Question: I am designing an Android application that will primarily be controlled via the keyboard.
In this applications there are two list views next to each other. However when the focus changes between the list views, the selection in the new list view changes to the item closest to the selection in the old list view - I do not want the selected item to change until the user subsequently presses UP or DOWN on the keyboard.
Example:

List A is not focused, and Item 3 is selected.
List B currently has focus, and in this list view Item B is currently selected.
Currently if the user presses 'left' on the keyboard, List A will gain focus, and Item 2 will be selected - as it is closest to the currently selected item in List B. What I want is for List A to retain it's currently selected item when obtaining focus, regardless of the position selected in List B.
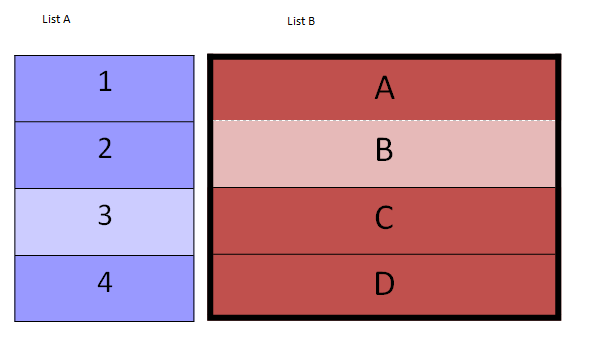
Answer: so you can memorize necessary positions in both lists and change background for this concrete items. and redefine 'public boolean onKeyDown(int keyCode, KeyEvent event)'
so if you need i should write code